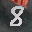
Label: 8